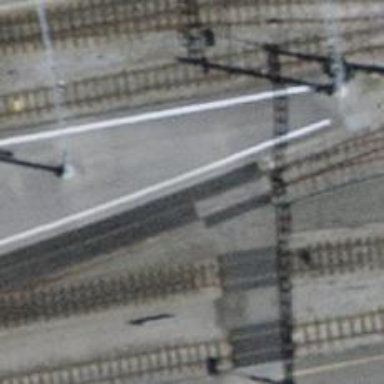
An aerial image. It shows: Railway crossing.